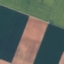
Label: AnnualCrop